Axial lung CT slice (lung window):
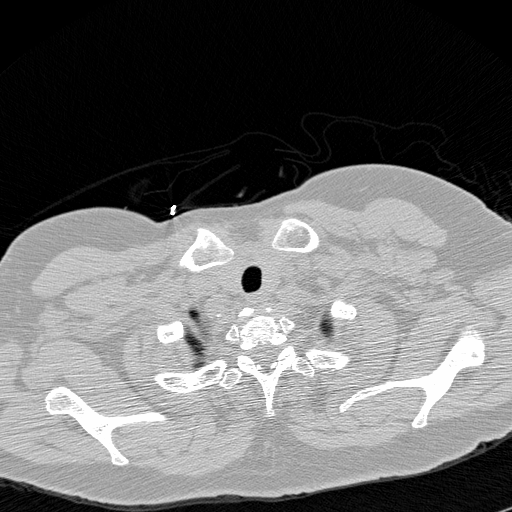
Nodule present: no